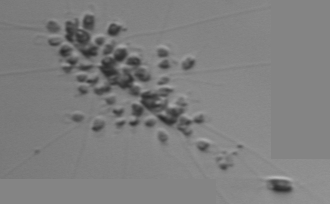
Label: Chaetoceros_didymus_TAG_external_flagellate